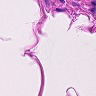
Metastatic tissue present: no